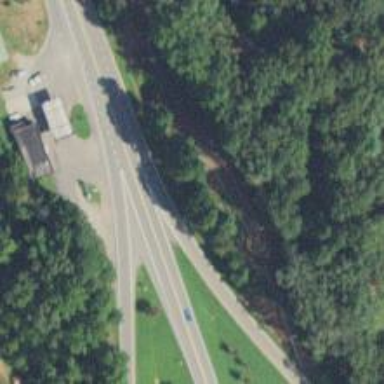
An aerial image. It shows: Trunk link highway.